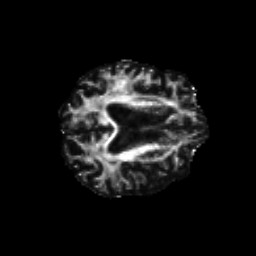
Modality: FA
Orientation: axial
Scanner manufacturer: siemens
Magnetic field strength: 3 T
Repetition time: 6.8 s
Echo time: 0.093 s